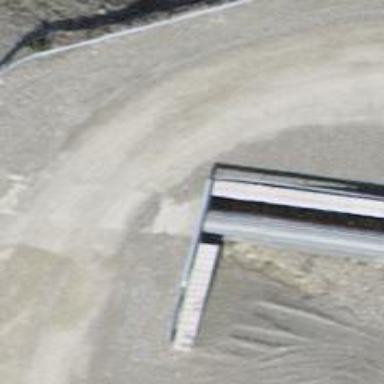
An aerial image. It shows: There is tunnel.